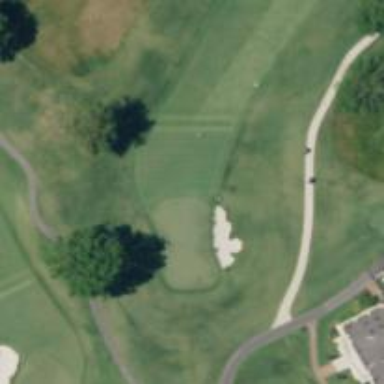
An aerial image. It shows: Golf hole.